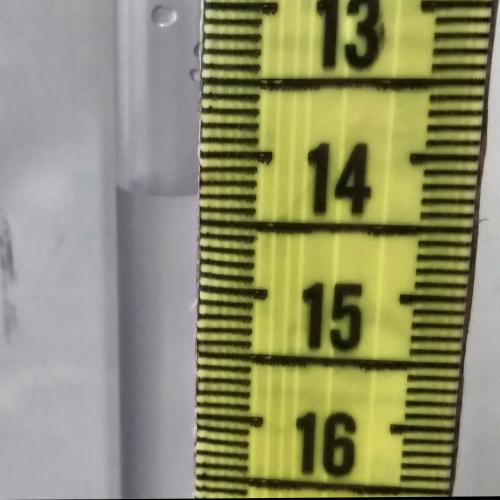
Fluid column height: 14.3 cm